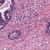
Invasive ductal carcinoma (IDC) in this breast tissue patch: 0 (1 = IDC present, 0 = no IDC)